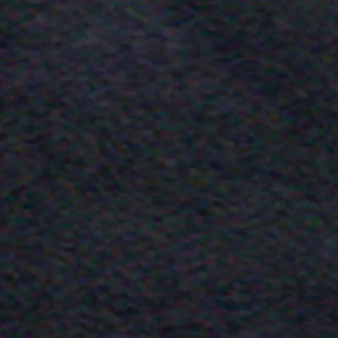
Label: other